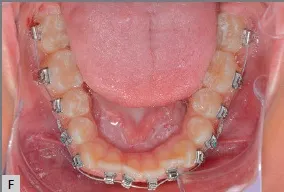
Intraoral photographs.
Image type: medical_photograph (oral_photograph)